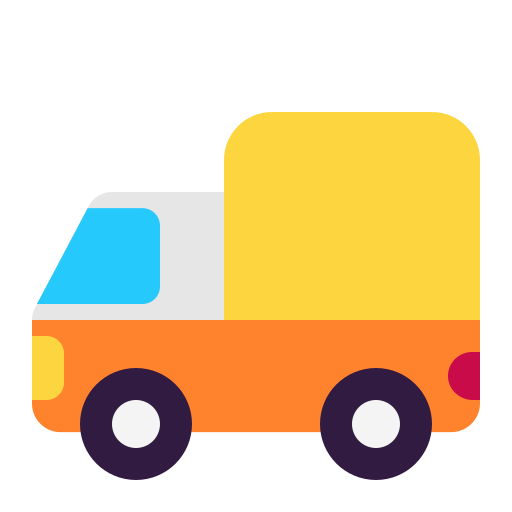
delivery truck flat